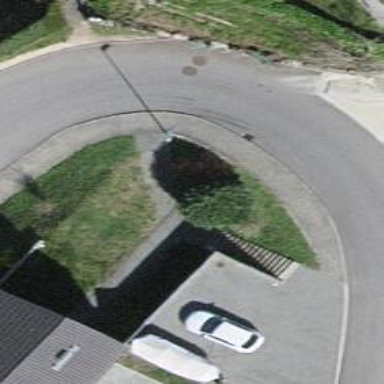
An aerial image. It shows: Footway made of paving stones.